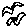
Label: bird